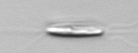
Label: Chrysochromulina